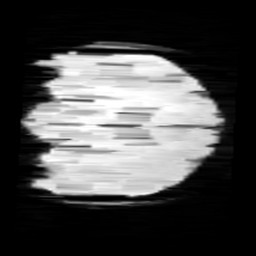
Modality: minIP
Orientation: coronal
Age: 11
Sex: female
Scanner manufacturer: siemens
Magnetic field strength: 3 T
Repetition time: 0.027 s
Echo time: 0.02 s